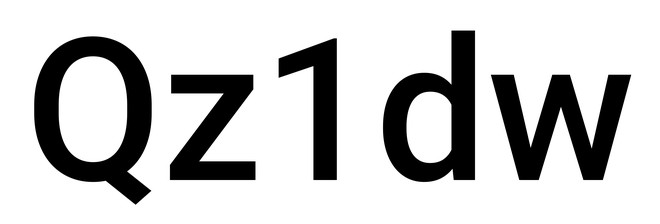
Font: Roboto_Medium